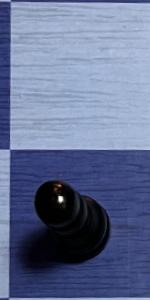
Label: Pawn_Black